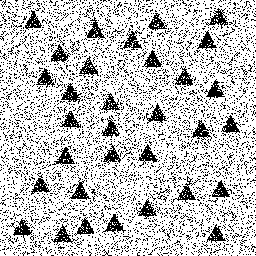
Squares: 0
Triangles: 32
Stars: 0
Total shapes: 32